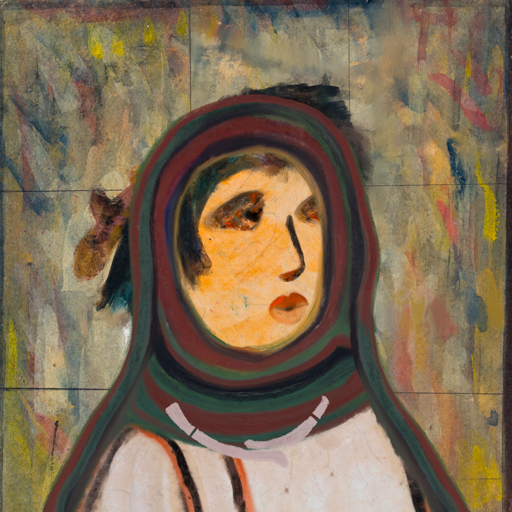
Background: GypsyMother, Head And Neck Side: Experience, Face Side: Gypsy_Queen, Bust: Roy_Bahadur, Hair Side: Pipe, Head Accessory: After_Raid_Scarf, Second Necklace: Blank, Necklace: Hypocrite_2, Baby: Blank